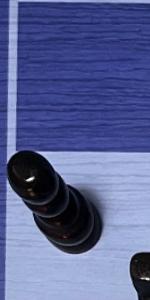
Label: Pawn_Black